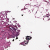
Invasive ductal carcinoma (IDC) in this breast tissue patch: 0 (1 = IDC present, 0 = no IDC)